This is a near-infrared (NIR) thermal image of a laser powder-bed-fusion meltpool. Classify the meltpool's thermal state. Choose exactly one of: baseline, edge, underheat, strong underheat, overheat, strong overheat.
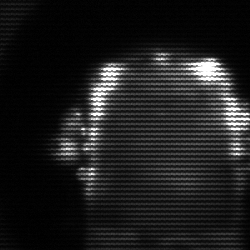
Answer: baseline